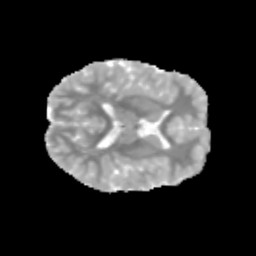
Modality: MD
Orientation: axial
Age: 13
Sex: male
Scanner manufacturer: siemens
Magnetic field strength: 3 T
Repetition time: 3.8 s
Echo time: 0.07 s